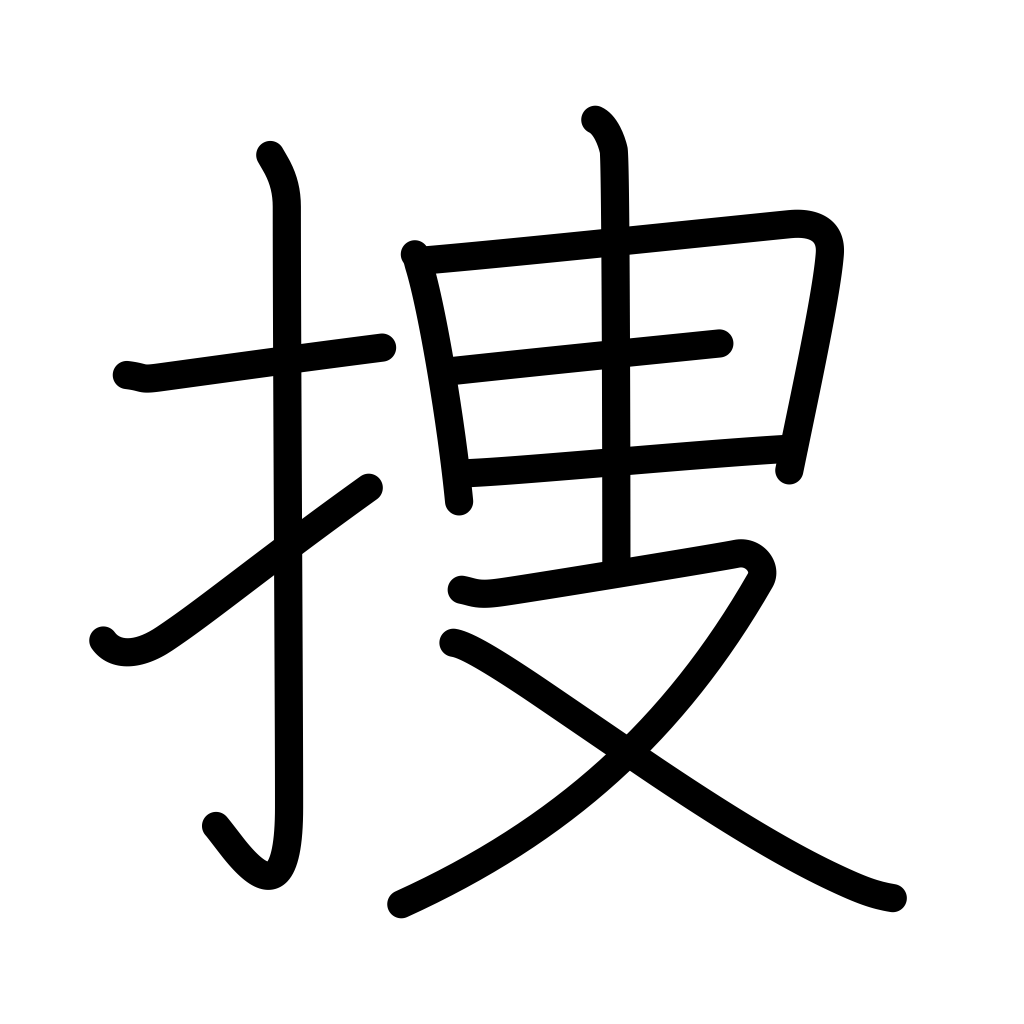
Meaning: search, look for, locate